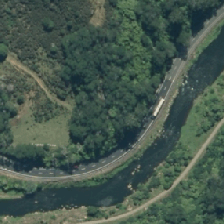
Land cover: broadleaved_indigenous_hardwood